Field crop: maize
Growth stage: 2
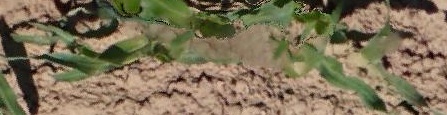
Species: maize